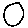
Label: circle